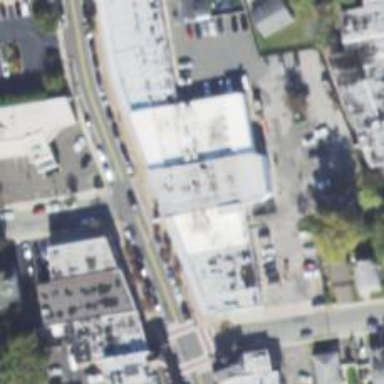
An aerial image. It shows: Cinema.